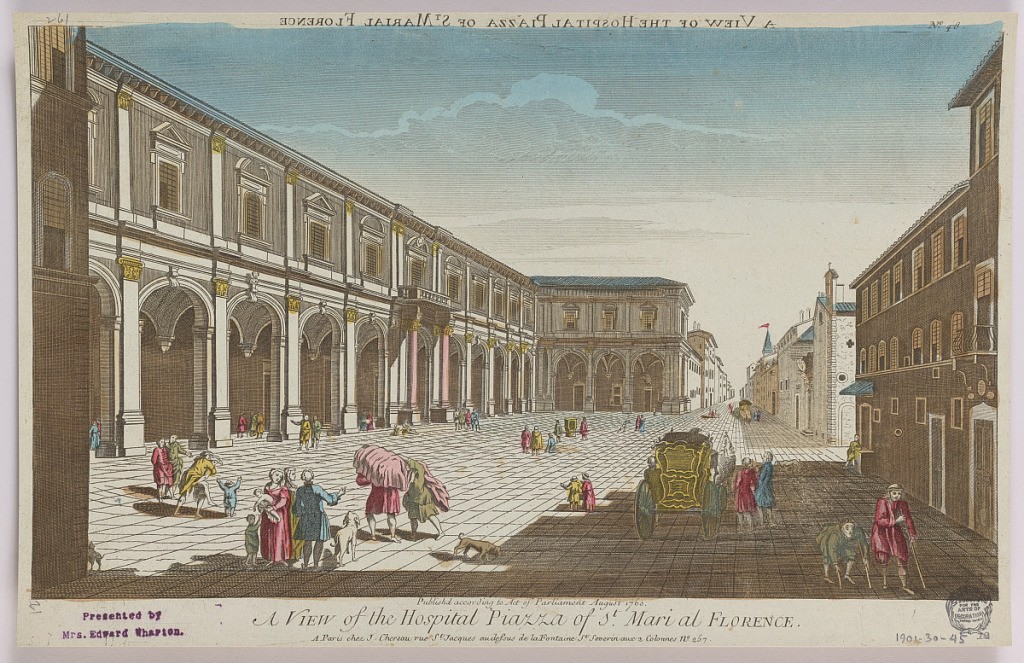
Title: Peep-show, A View of the Hospital Piazza of St. Mari at Florence, No. 48
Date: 1760
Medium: Engraving in ink with washes of watercolor on paper, mounted on scrapbook page
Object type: Print
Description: Peep-show print